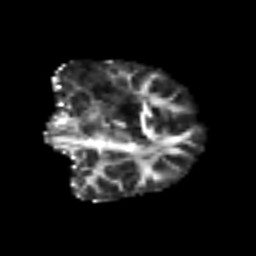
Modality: FA
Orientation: coronal
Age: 40
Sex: female
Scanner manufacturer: siemens
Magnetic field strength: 3 T
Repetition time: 6.1 s
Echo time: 0.101 s